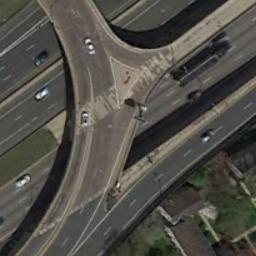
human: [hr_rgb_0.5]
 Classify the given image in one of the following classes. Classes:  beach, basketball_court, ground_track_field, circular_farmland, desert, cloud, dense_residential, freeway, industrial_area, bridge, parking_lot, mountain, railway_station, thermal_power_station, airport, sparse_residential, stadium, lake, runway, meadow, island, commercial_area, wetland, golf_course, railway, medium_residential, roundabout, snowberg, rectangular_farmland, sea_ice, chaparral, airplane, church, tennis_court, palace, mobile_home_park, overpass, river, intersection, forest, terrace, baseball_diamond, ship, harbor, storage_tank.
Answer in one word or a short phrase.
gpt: overpass